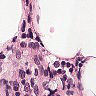
Metastatic tissue present: no